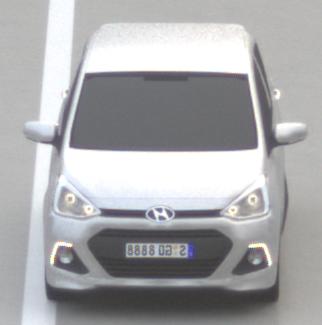
Make: Hyundai
Model: i10
Detailed model: Gen. 2
Model produced from: 2013
Model produced until: 2019
Doors: 5
Color: white
Road condition: wet road
Daytime: sunrise or sunset
Contrast: low contrast